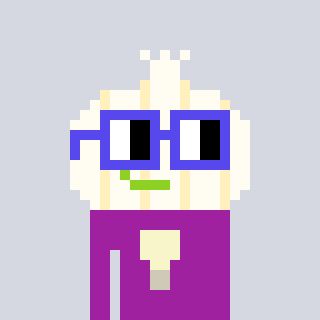
a pixel art character with square blue glasses, a garlic-shaped head and a magenta-colored body on a cool background